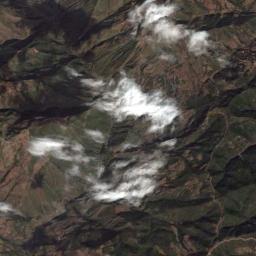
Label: cloud